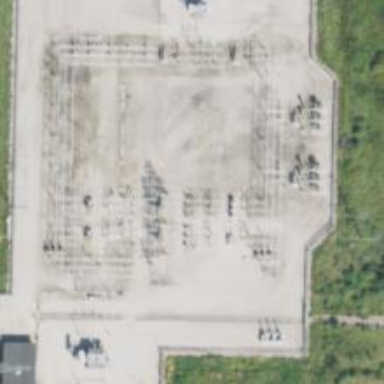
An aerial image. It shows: Switch for power supply.